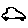
Label: car